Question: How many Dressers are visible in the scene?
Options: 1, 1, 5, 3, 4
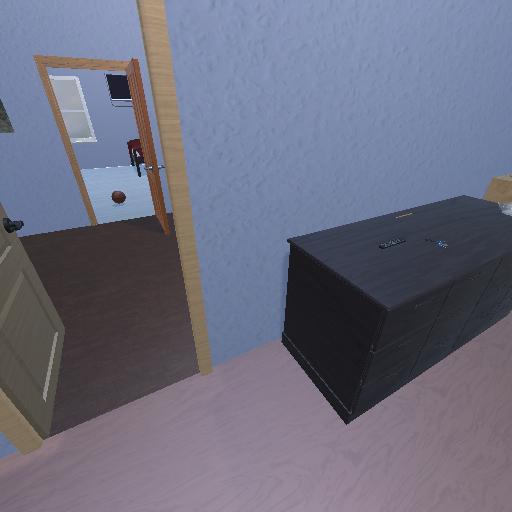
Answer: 1